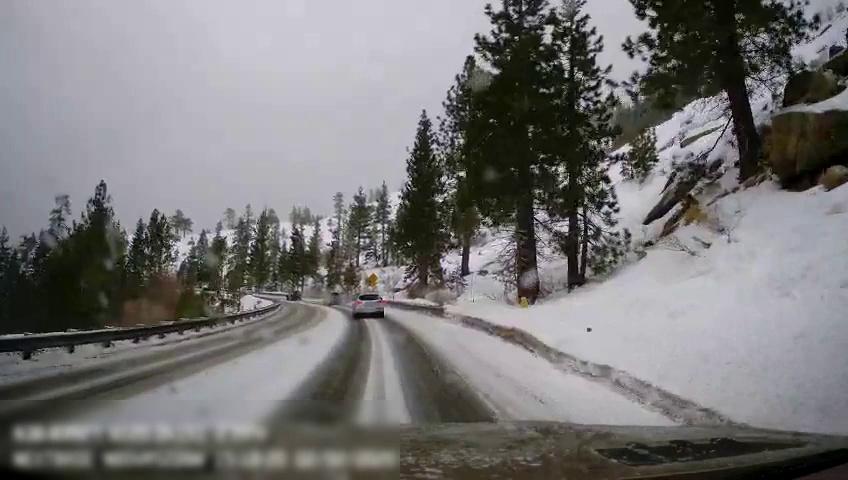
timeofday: Day
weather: Snowy
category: Drivable Space
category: Vehicles | Car
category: Vehicles | Car
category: Vehicles | Car